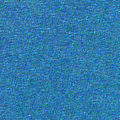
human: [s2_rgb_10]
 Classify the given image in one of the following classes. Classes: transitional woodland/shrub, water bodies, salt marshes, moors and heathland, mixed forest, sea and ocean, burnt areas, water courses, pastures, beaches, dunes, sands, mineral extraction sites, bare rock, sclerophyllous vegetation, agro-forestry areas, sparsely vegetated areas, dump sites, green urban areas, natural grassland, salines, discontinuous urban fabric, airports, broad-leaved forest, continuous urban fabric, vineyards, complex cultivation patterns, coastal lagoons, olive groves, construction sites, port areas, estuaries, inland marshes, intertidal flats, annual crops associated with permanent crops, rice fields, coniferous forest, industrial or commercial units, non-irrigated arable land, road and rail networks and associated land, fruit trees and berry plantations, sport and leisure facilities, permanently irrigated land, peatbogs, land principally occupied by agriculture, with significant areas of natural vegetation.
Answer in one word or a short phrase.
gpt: sea and ocean